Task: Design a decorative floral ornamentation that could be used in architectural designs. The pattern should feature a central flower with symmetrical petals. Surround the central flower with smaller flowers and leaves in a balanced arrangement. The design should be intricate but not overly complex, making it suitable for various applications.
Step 645:
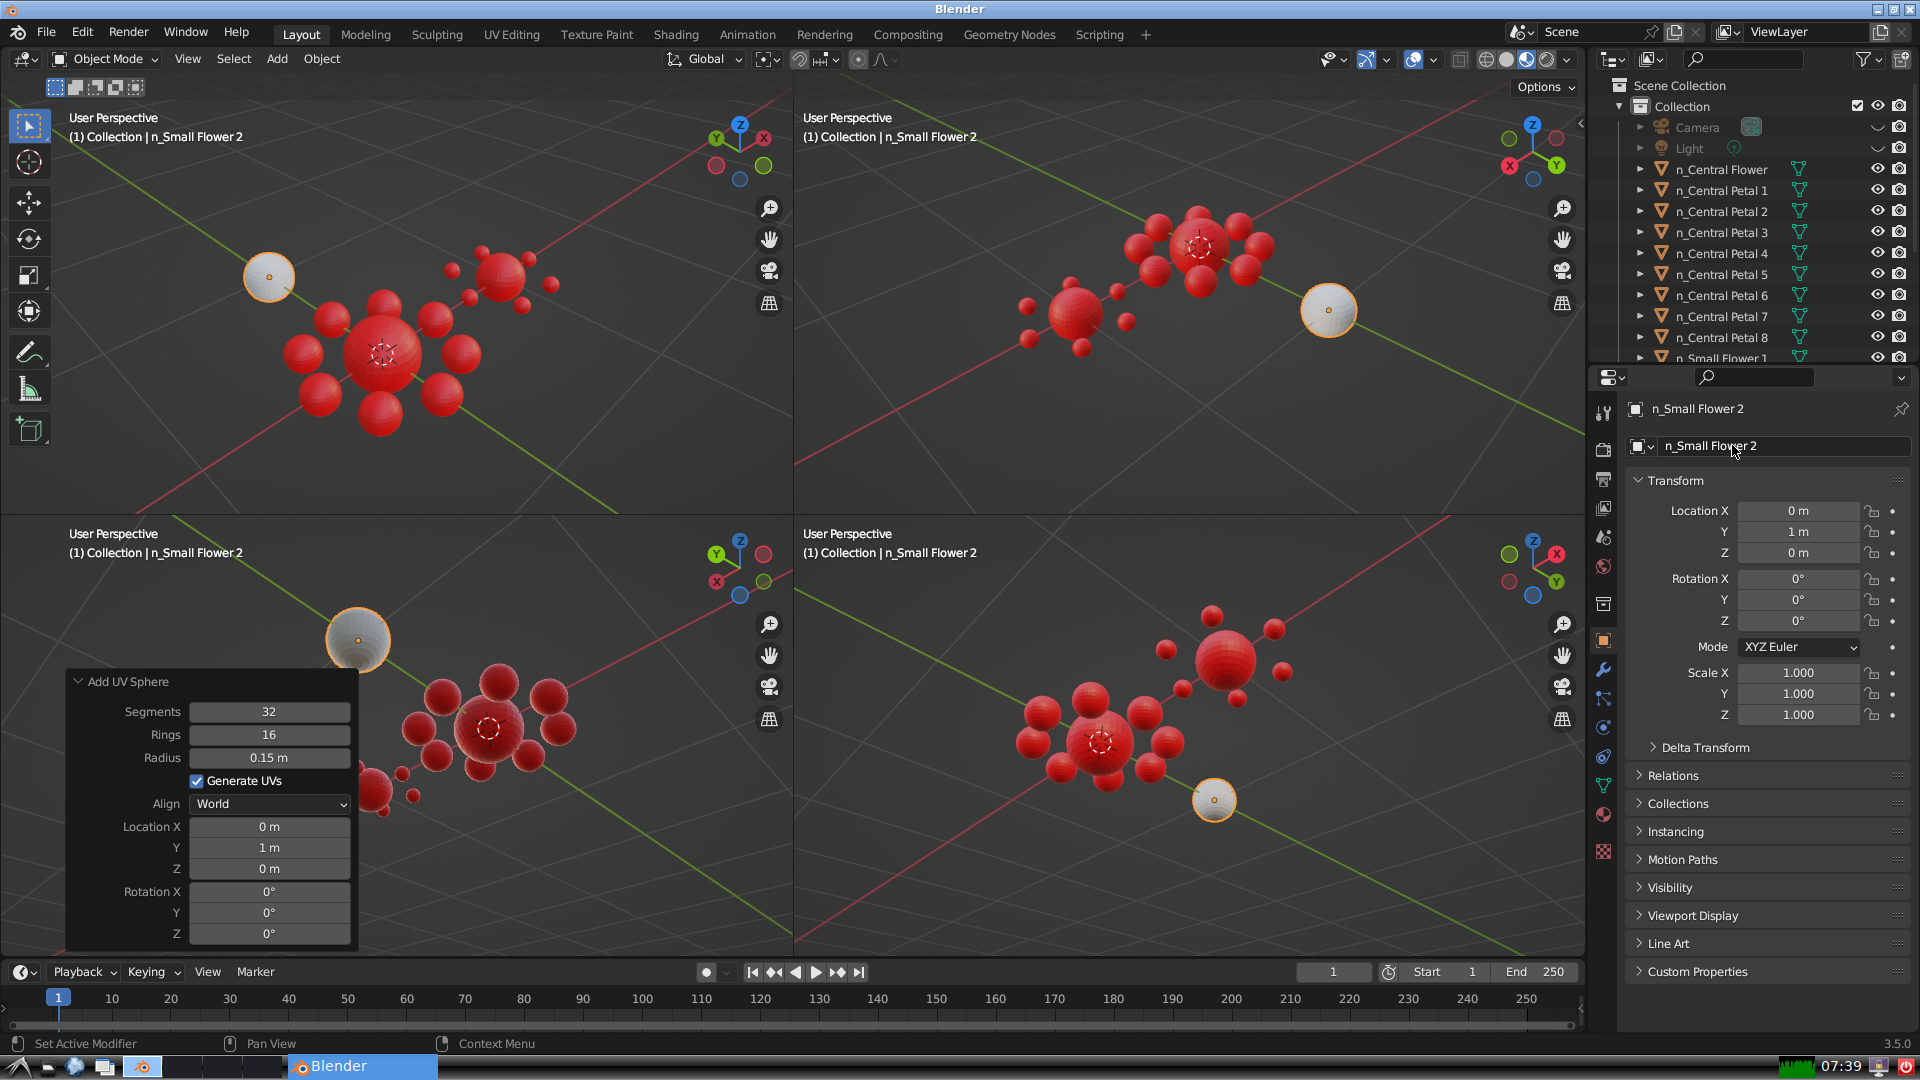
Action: {"mouse_move": [1603, 815]}